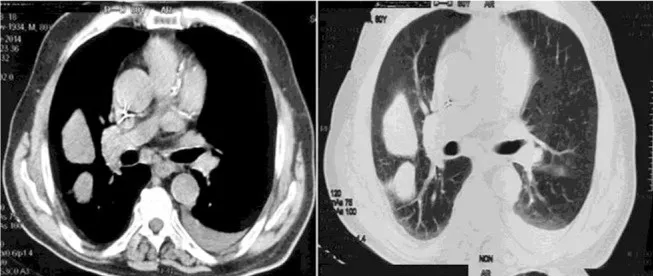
Computed tomography images showing bilateral plural effusion and three mass-like densities in the right lung.
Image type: radiology (ct)